Question: Let's say there are Category and Product tables. And Product and references Category:
'''
public class Product
{
public virtual int ProductId { get; set; }
public virtual Category Category { get; set; }
public virtual String Name { get; set; }
public Product() {}
public Product(int productId, string name, Category category) { ... }
}
'''
When inserting three products like this:
'''
var session = sessionFactory.OpenSession();
Product product = new Product(1, "New Product", session.Load<Category>(1));
session.Save(product);
session.Flush();
product = new Product(2, "New Product 2", session.Load<Category>(2));
session.Save(product);
session.Flush();
product = new Product(3, "New Product 3", session.Load<Category>(3));
session.Save(product);
session.Flush();
'''
It will only generate three inserts (it will not fetch categories).
But when doing the same set of actions without flushing after each insert, then it will fetch proxy associations:
'''
var session = sessionFactory.OpenSession();
Product product = new Product(1, "New Product", session.Load<Category>(1));
session.Save(product);
product = new Product(2, "New Product 2", session.Load<Category>(2));
session.Save(product);
product = new Product(3, "New Product 3", session.Load<Category>(3));
session.Save(product);
session.Flush();
'''
The generated SQL is following:

This is very simplified example, actually I need to insert about 1000 of entities and would like to use batching without fetching all related entities.
<URL>
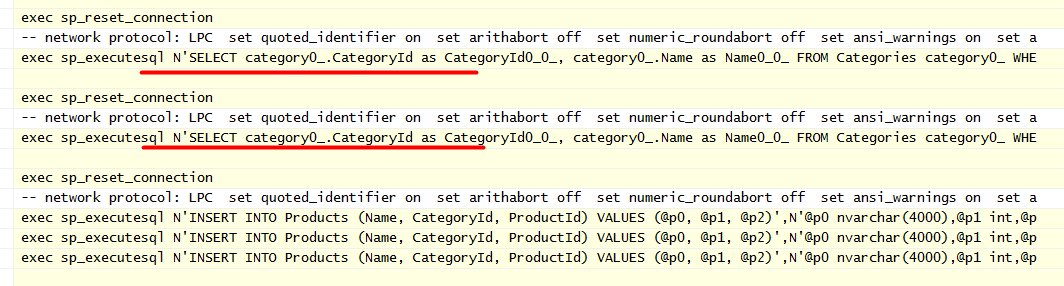
Answer: It Looks like Flush initiates sorting of inserted data. Documentation said this should improve performance with batch operations (<URL>.
To avoid such behaviour add
'''
x.SetProperty("order_inserts", "false");
'''
to your NHibernate configuration.